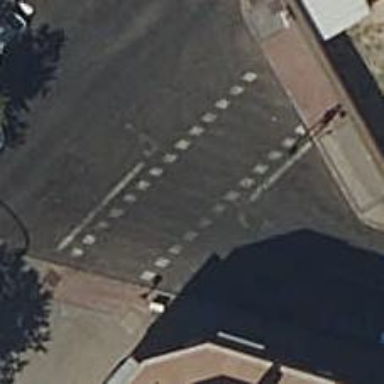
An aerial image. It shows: Marked road crossing.